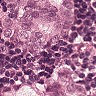
Metastatic tissue present: yes